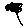
Label: flower